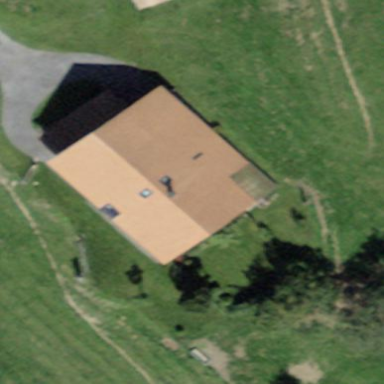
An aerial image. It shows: Farm building.